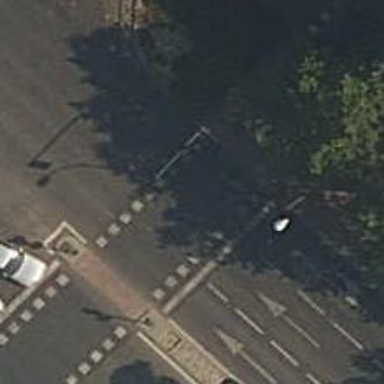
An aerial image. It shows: Crossing with traffic signals.